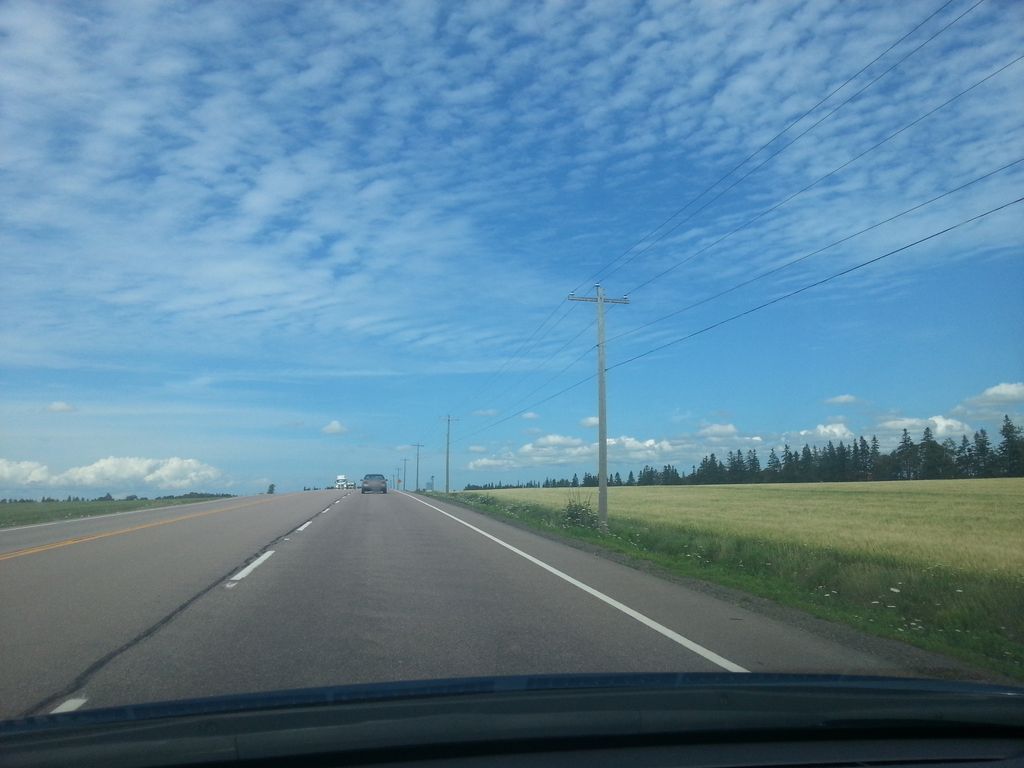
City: charlottetown